Question: 'Gmaps.store.handler.getMap().zoomTo(10)' gives me 'Uncaught TypeError: Object #<pi> has no method 'zoomTo''
Directly above that, I call Gmaps.store.handler.map.centerOn, with a lat and lng, and it centers properly, so I'm inclined to believe that the handler is right. I call handler with
'''
Gmaps.store = {} #handler, markers, userPin, eventPin
jQuery ->
Gmaps.store.handler = Gmaps.build 'Google'
Gmaps.store.handler.buildMap { internal: {id: 'map'} }, ->
Gmaps.store.markers = Gmaps.store.handler.addMarkers( $('#map').data('events'),
draggable: false
flat: false
animation: google.maps.Animation.DROP
)
google.maps.event.addListener Gmaps.store.handler.getMap(), 'click', (event) ->
addEventMarker event.latLng if $('#createEventWindow').is(':visible')
'''
Also, when calling 'Gmaps.store.handler.bounds', I'm getting 180 and 1. Shouldn't I be able to call '.getNorthEast()' on the bounds as well? Console tells me there is no such function. Here's a pic of the beast...

'''
updateSearchLocation = ->
if $('#collapseOne input#location').val()
geocoder = new google.maps.Geocoder()
address = $('#collapseOne input#location').val()
geocoder.geocode address: address, (results, status) ->
if status is google.maps.GeocoderStatus.OK
latLng = results[0].geometry.location
Gmaps.store.handler.map.centerOn
lat: latLng.lat()
lng: latLng.lng()
Gmaps.store.handler.getMap().setZoom(10)
console.log Gmaps.store.handler.bounds.getServiceObject().getNorthEast()
$('#collapseOne input#ne').val Gmaps.store.handler.bounds.getServiceObject().getNorthEast()
$('#collapseOne input#sw').val Gmaps.store.handler.bounds.getServiceObject().getSouthWest()
else
throw status + ' for ' + address
'''
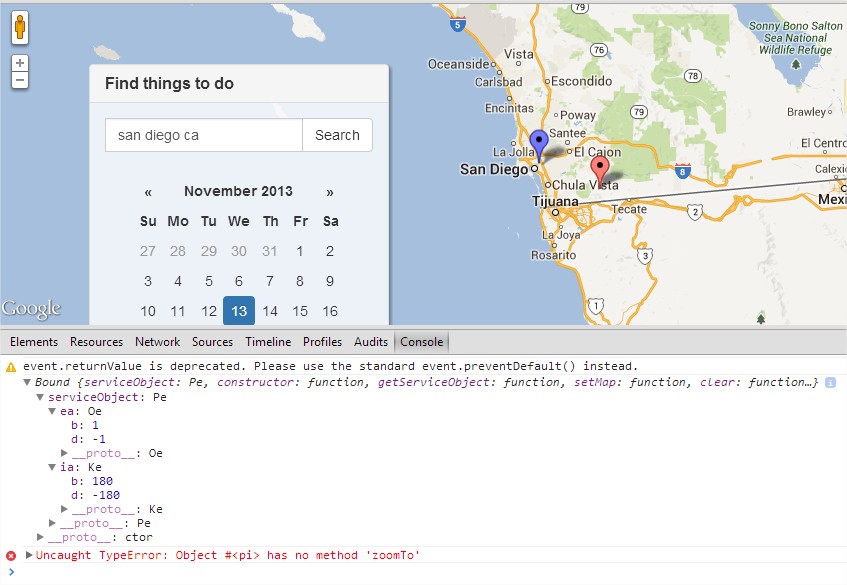
Answer: google method to set zoom is 'setZoom', so:
'''
handler.getMap().setZoom(10)
'''
For bounds, a custom object is stored here:
'''
handler.bounds
'''
like all custom objects like 'handler.map' or the markers, if you need to access the google object, you can use 'getServiceObject()'
'''
handler.bounds.getServiceObject()
handler.map.getServiceObject() # same as handler.getMap()
markers[0].getServiceObject()
...
'''